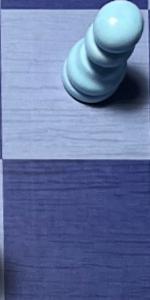
Label: Empty